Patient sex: F
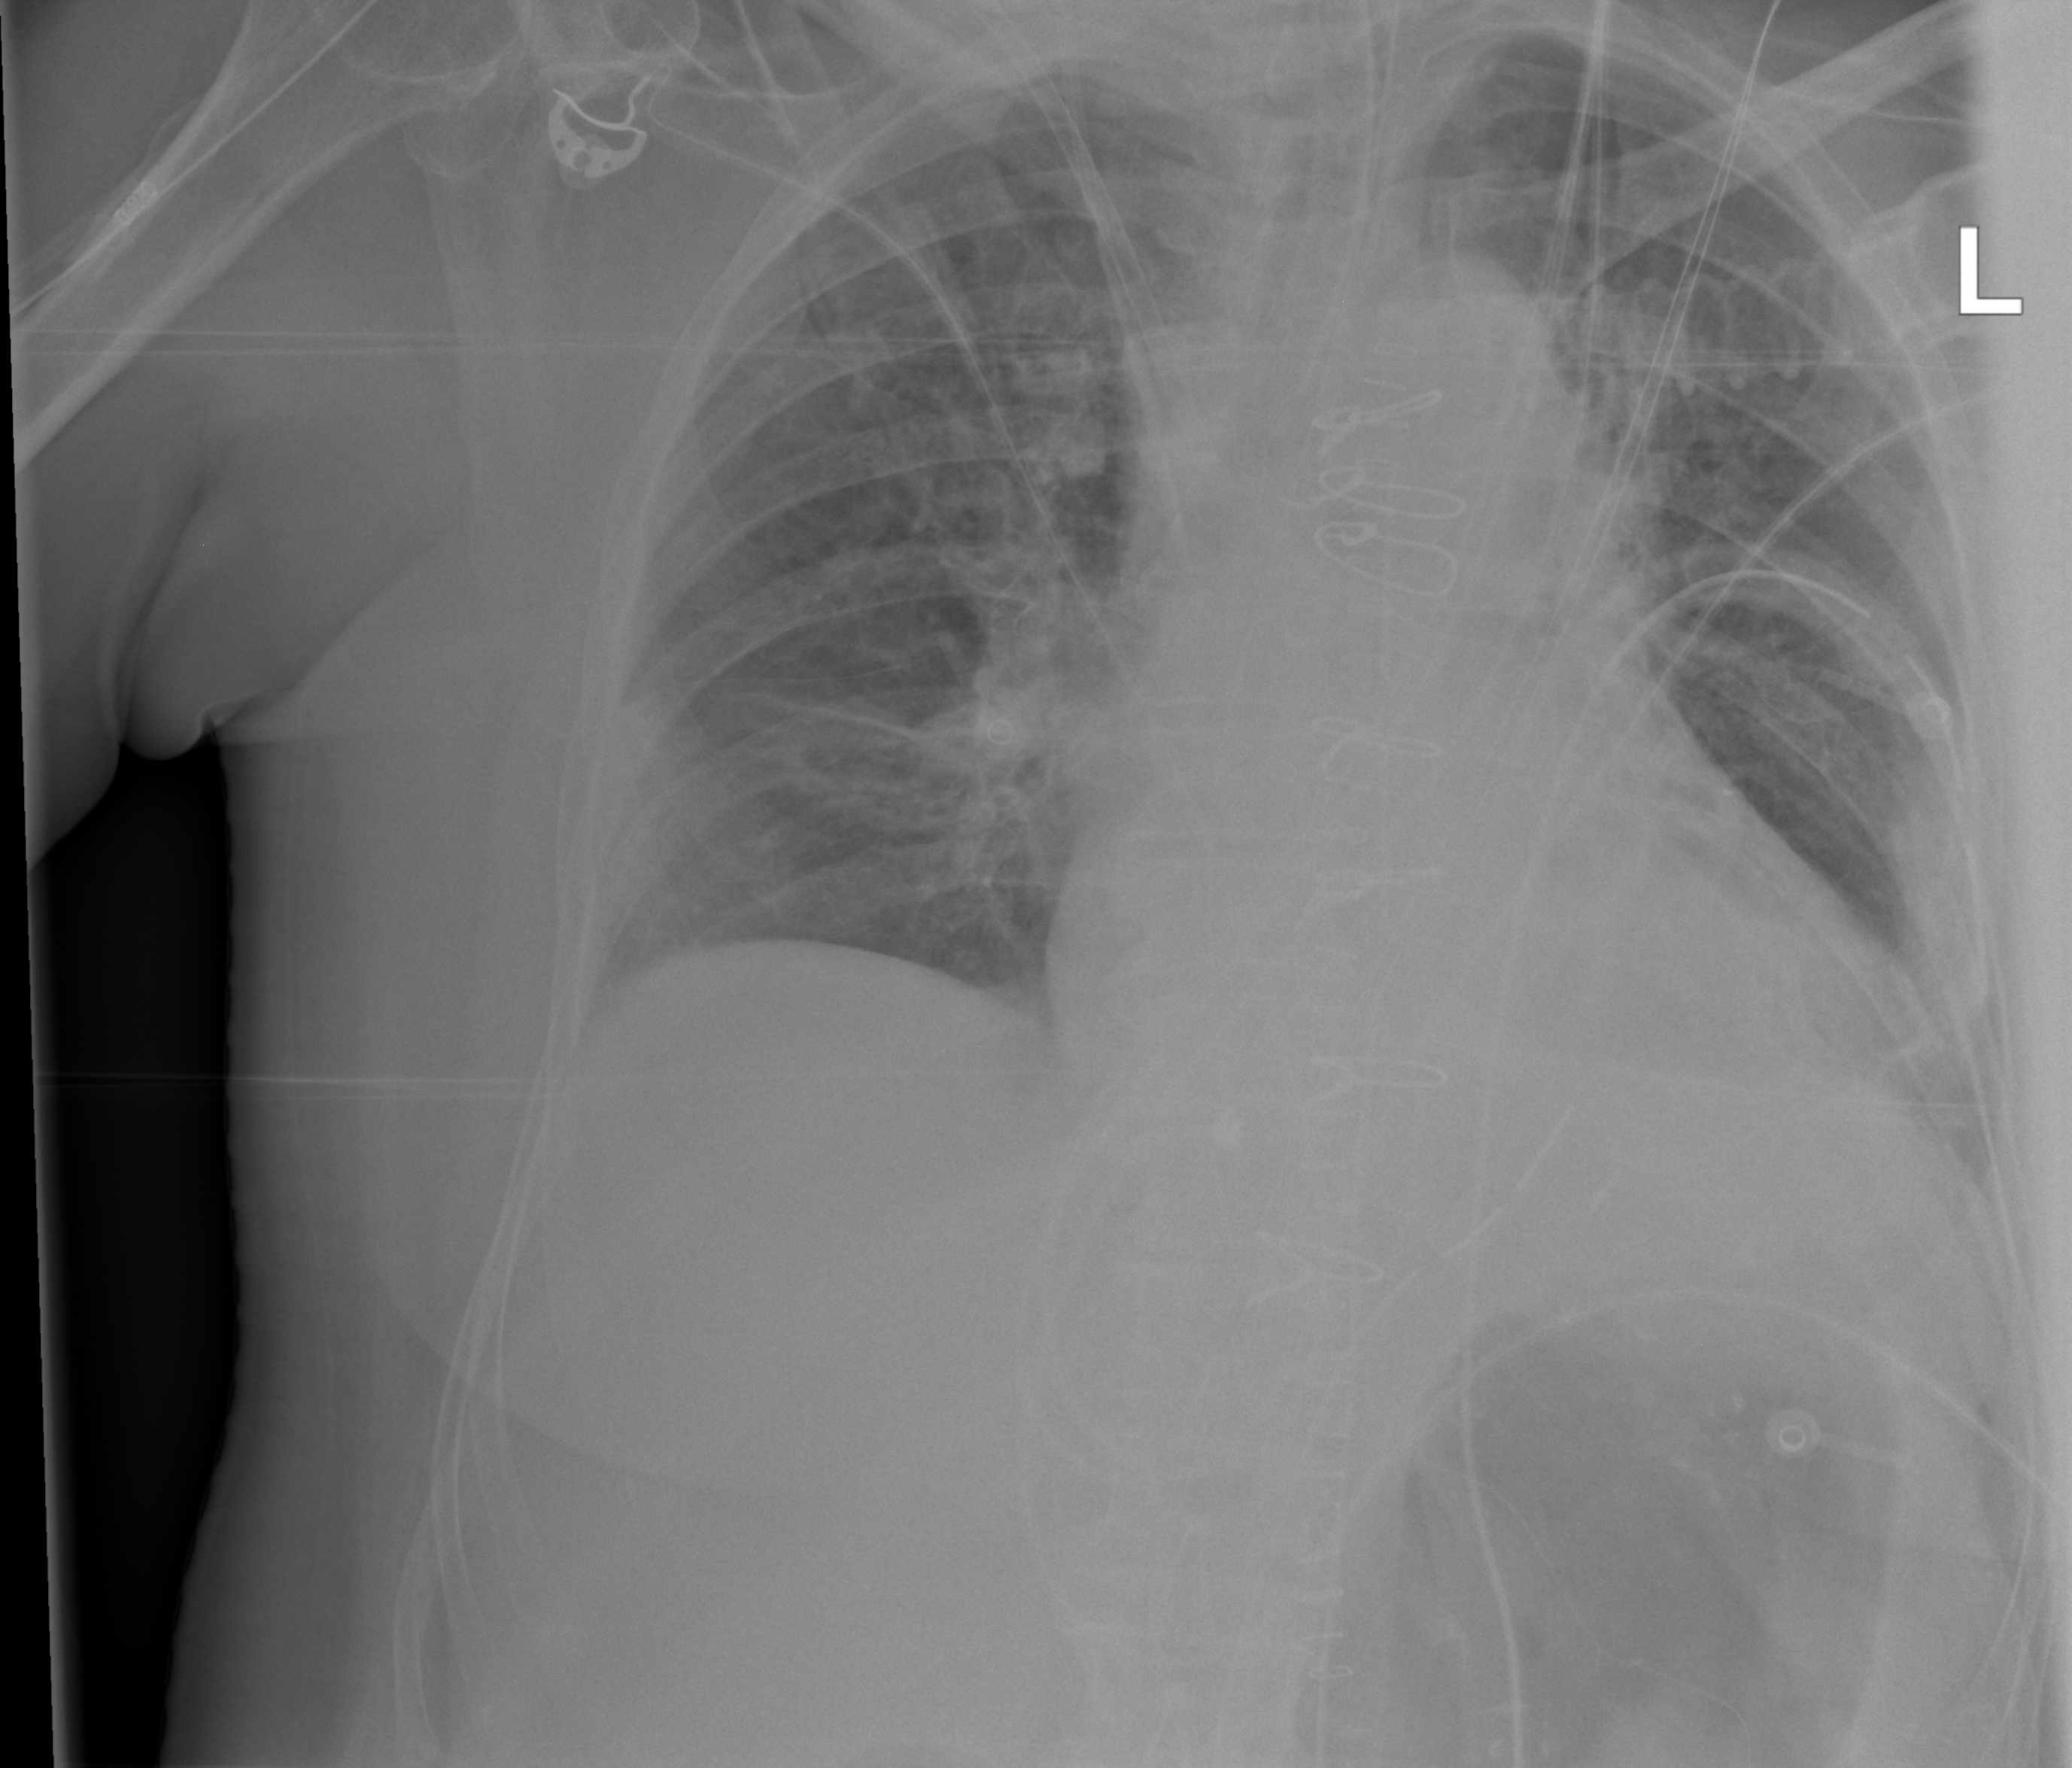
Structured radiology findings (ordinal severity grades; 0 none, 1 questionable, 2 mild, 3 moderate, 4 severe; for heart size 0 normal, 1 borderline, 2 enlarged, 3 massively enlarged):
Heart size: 1
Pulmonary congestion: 1
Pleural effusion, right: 2
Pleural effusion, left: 2
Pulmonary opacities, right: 0
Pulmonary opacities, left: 0
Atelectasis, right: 2
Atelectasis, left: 2